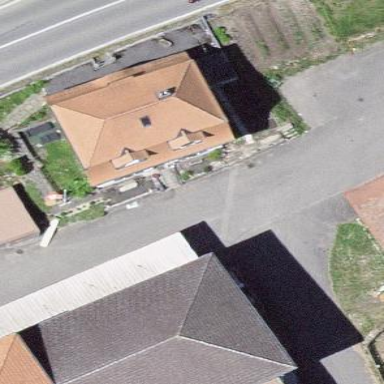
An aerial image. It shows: Residential building.